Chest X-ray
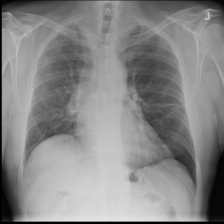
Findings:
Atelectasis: negative
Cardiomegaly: negative
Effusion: negative
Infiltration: negative
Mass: negative
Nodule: negative
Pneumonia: negative
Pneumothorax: negative
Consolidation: negative
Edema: negative
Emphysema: negative
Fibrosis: negative
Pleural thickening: positive
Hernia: negative